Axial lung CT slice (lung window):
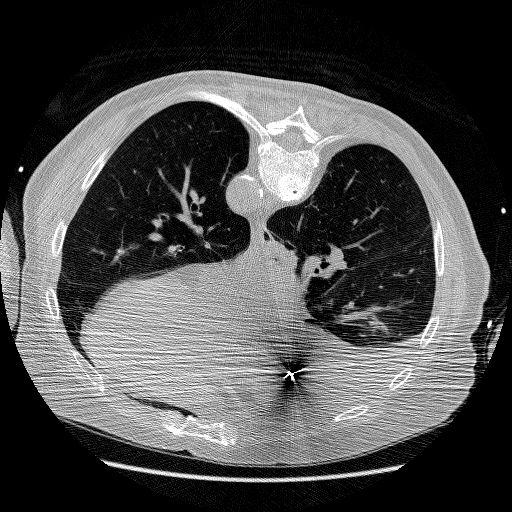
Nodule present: no